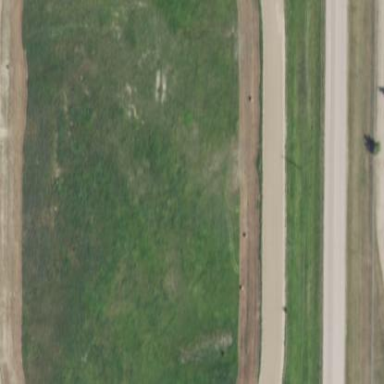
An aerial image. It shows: Dirt raceway.